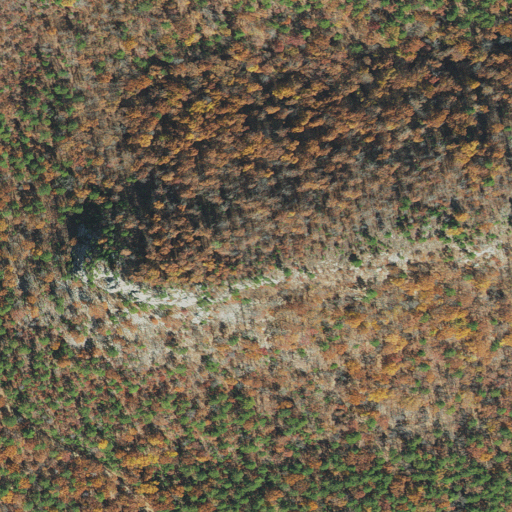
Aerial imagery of mountain in Arkansas named Flatside Pinnacle containing deciduous forest, mixed forest, open development, pasture, and shrub